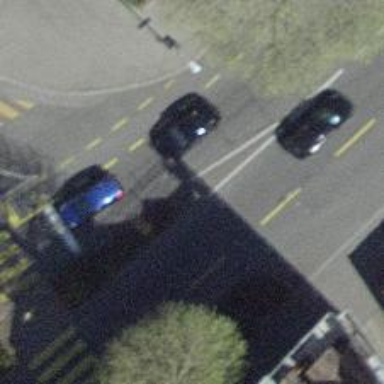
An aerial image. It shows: Primary highway with separate sidewalks. There are lanes dedicated for cyclists on the left and bus lane shared with cyclists on the right. Trolley wires are also present along the road.